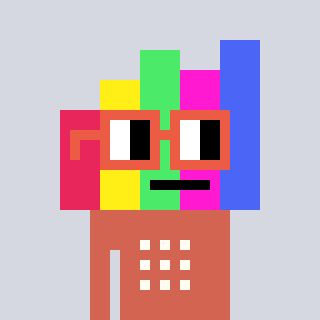
a pixel art character with square orange glasses, a bar chart-shaped head and a peachy-colored body on a cool background